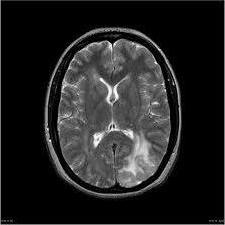
Label: notumor